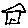
Label: house